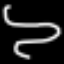
Label: squiggle